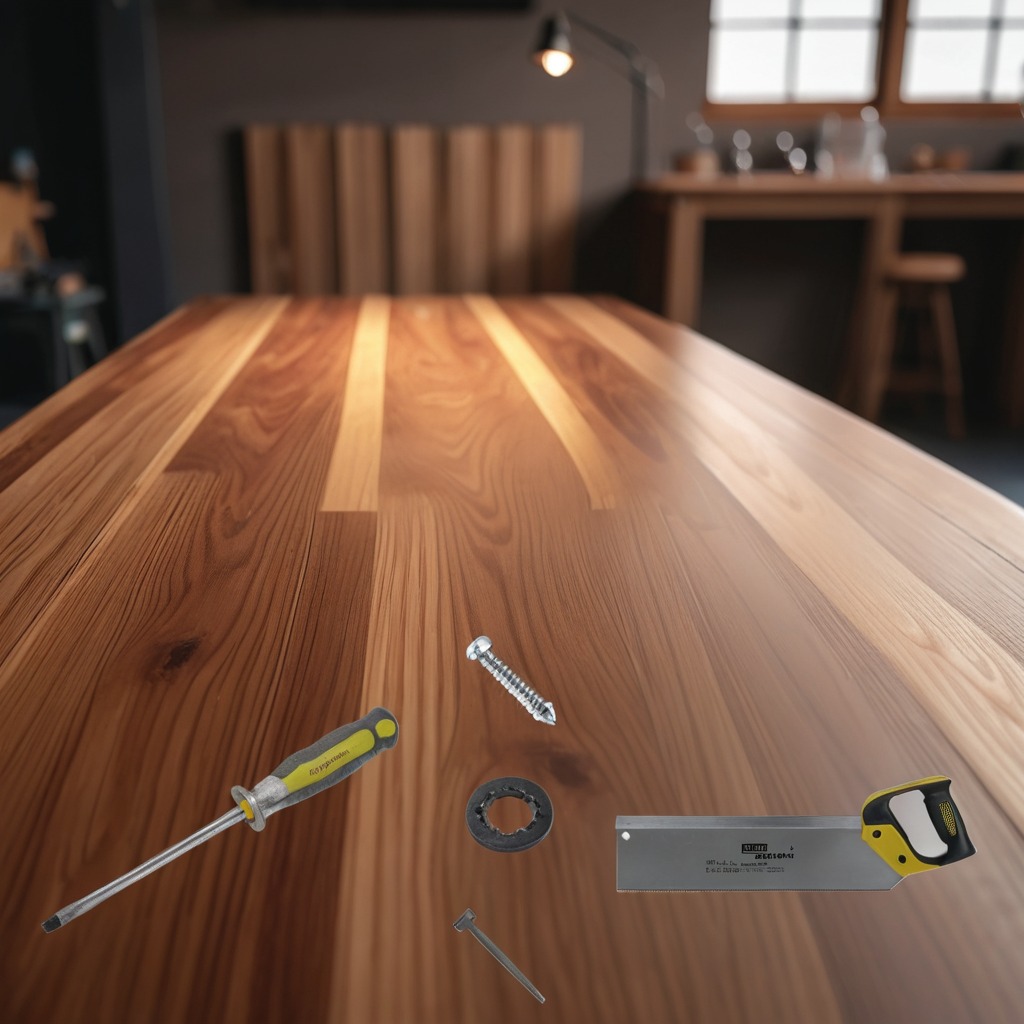
A flat metal washer, a metal machine screw, an iron nail, a handheld metal saw, and a screwdriver are lying on the wooden table.